Question: I am a new person to AngularJS and I've got a little problem.
Here is my code:
JS:
'''
<script>
var app = angular.module('appList', []);
app.controller('AppListCtrl', function ($scope, $http) {
$scope.url = 'getappinfo.php';
$http.post($scope.url).success(function (data) {
$scope.apps = data;
}).error(function (data) {
console.log(data, status);
});
})
app.directive('application', function () {
return {
restrict: "E",
replace: true,
scope: {
name: "@",
logo: "@"
},
template: "<div style='width:100px; height:100px; border:1px solid black'>{{name}} <img src='{{logo}}' style='width:50px'></div>"
}
})
</script>
'''
HTML:
'''
<div ng-app="appList">
<div ng-controller="AppListCtrl" id='applications_holder'>
<div ng-repeat="app in apps">
<application name="{{app.name}}" logo="{{app.logo}}"></application>
</div>
</div>
</div>
'''
From getappinfo.php I get a json array with several objects in it...All of them have 'name' and 'logo' properties. It all works fine.
But still I have a little problem that bothers me:

This is an error that I get in console of Google Chrome.
I understand the cause of this error. But I don't know how to get rid of it...
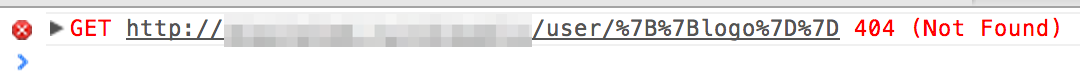
Answer: You need to use <URL> to prevent the browser from requesting a file called "{{logo}}", which gets rendered before your scope has been bound to your view.
Broken: <URL>
Fixed: <URL>
'''
<div ng-app ng-controller="x">
<img ng-src="{{src}}" />
</div>
'''
'''
function x($scope) {
$scope.src = 'https://www.google.com/images/srpr/logo4w.png';
}
'''